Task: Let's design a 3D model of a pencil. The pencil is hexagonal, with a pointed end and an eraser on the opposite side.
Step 36:
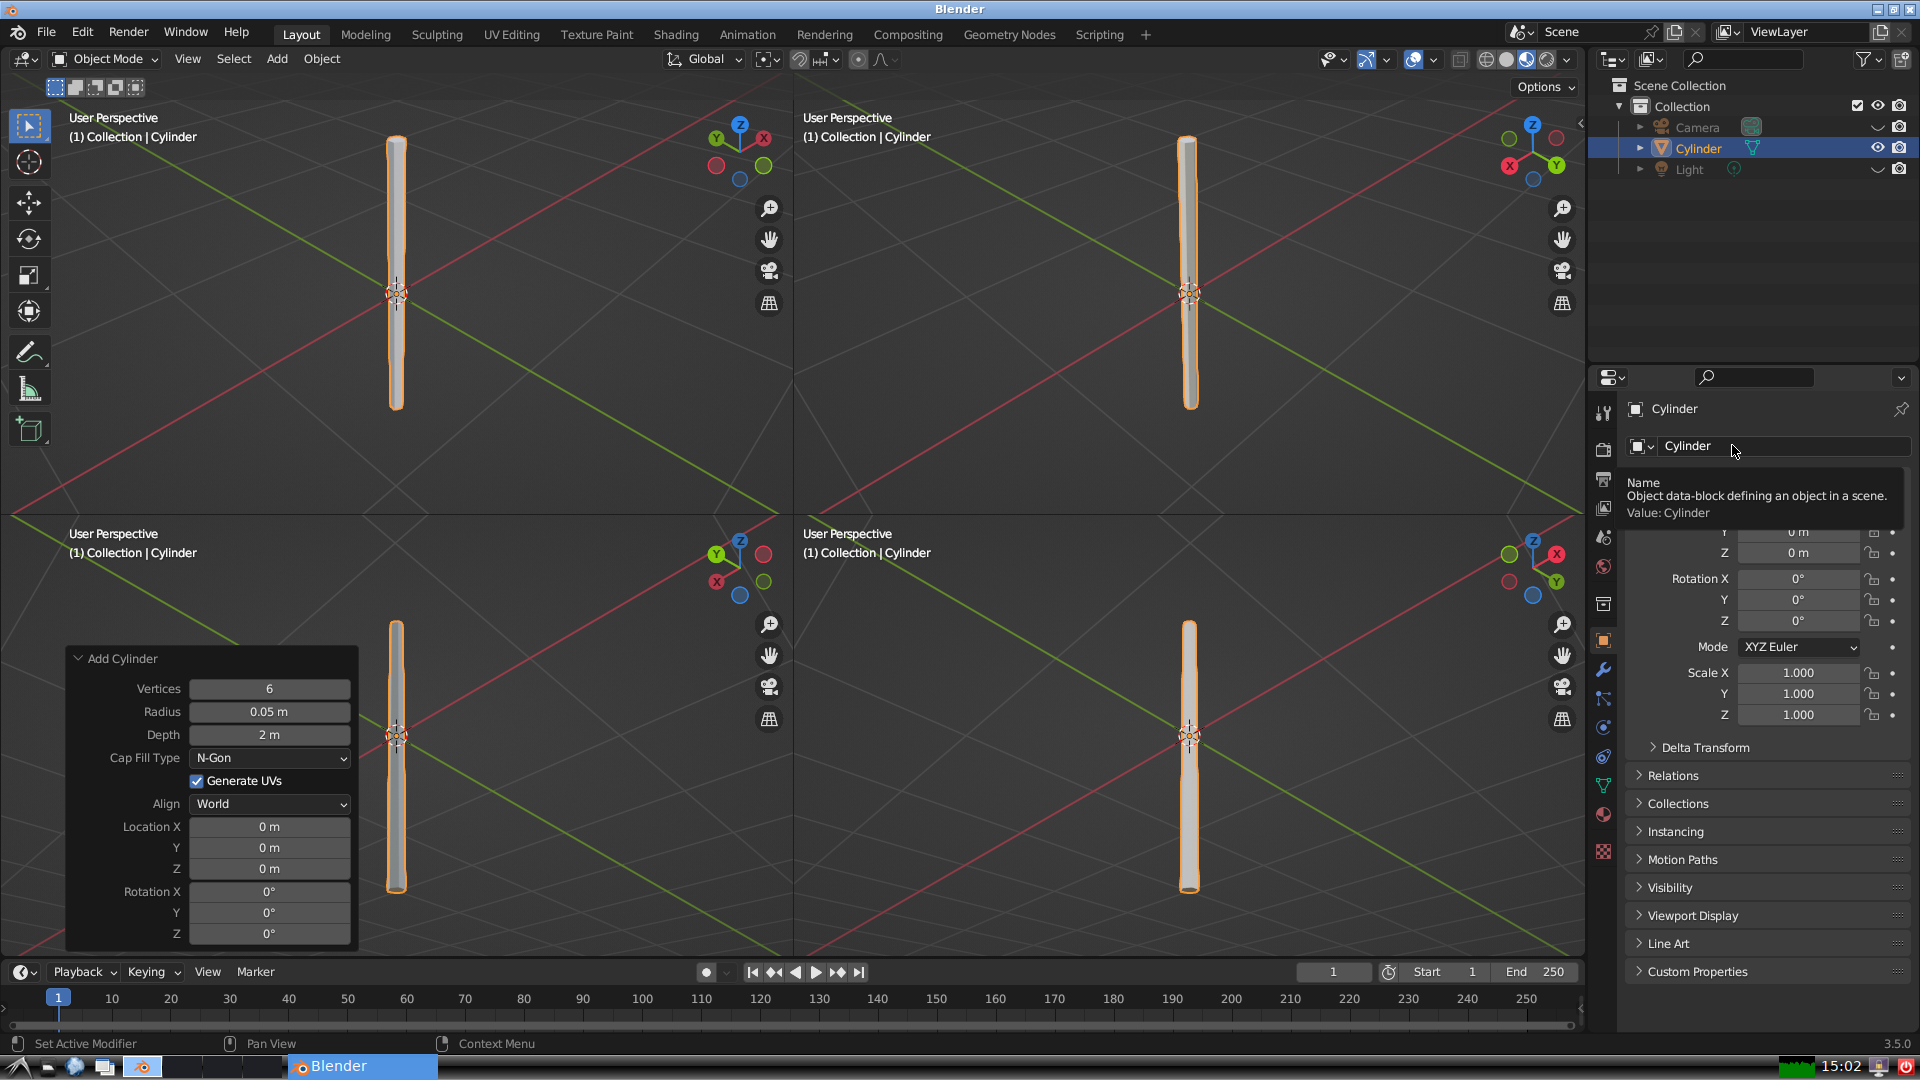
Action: click: no